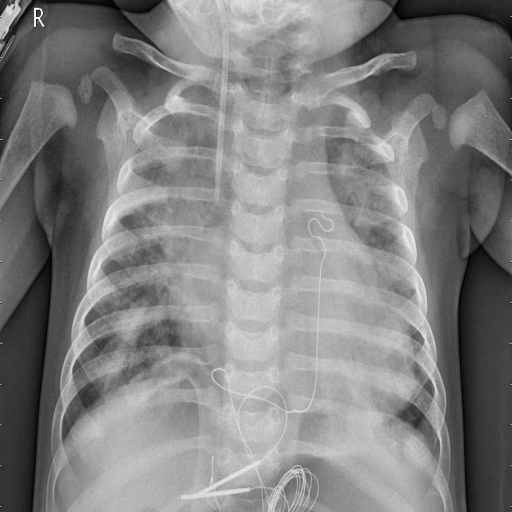
Finding: PNEUMONIA